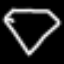
Label: diamond